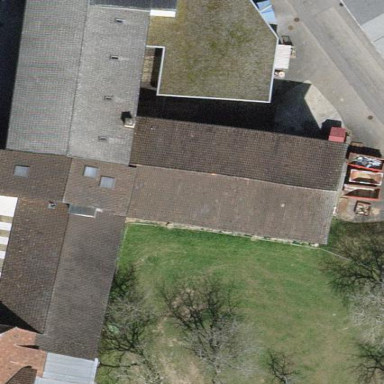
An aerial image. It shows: Commercial building.